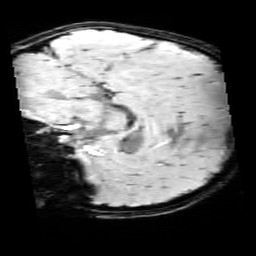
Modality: SWI
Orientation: sagittal
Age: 10
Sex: male
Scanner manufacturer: siemens
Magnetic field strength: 3 T
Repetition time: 0.027 s
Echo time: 0.02 s